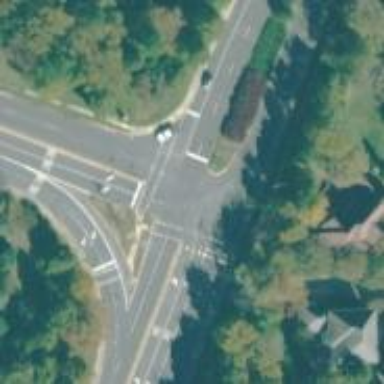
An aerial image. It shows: Uncontrolled crossing on the road.